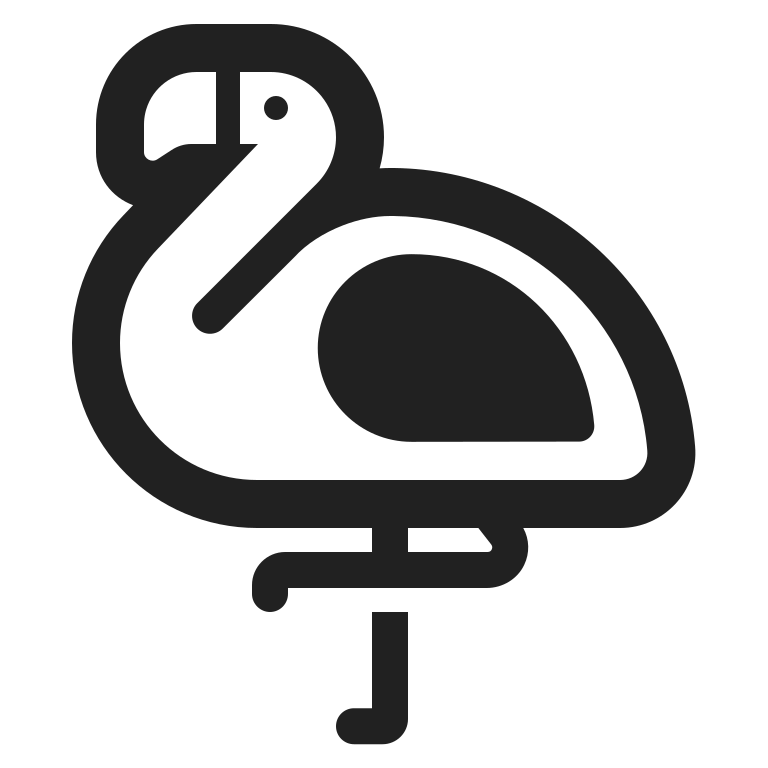
flamingo high contrast